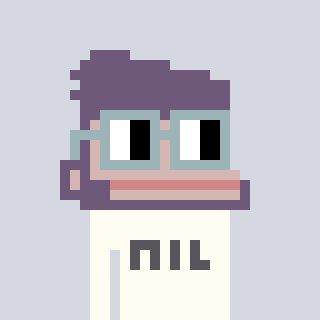
a pixel art character with square dark gray glasses, a ape-shaped head and a grayscale-colored body on a cool background